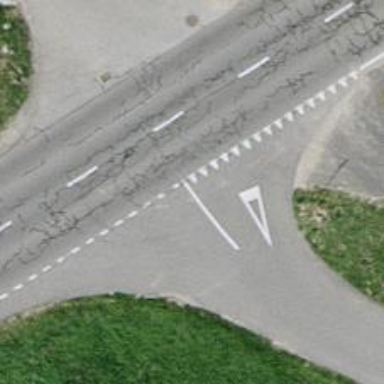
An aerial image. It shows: Road with "give way" sign.